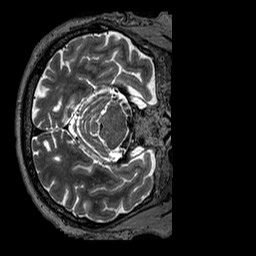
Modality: T2w
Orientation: axial
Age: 49
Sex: male
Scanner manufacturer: siemens
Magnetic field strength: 3 T
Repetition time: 3.2 s
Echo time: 0.567 s